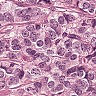
Metastatic tissue present: yes